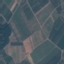
Land use / land cover: PermanentCrop